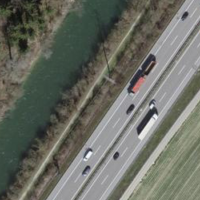
EUNIS habitat code: 57
Species observed at this site:
Cirsium vulgare